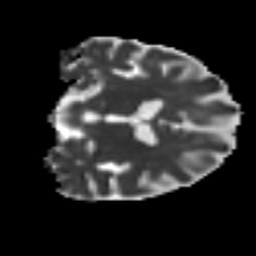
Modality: MD
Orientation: coronal
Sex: male
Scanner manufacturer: ge
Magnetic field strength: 3 T
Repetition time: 7 s
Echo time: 0.08 s